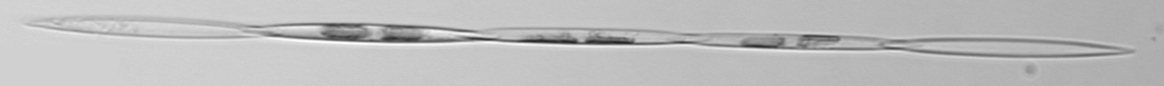
Label: Pseudo-nitzschia